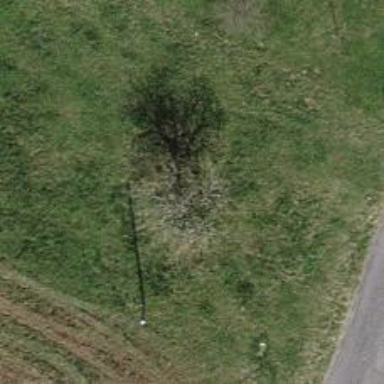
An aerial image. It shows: Tree in garden.